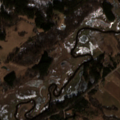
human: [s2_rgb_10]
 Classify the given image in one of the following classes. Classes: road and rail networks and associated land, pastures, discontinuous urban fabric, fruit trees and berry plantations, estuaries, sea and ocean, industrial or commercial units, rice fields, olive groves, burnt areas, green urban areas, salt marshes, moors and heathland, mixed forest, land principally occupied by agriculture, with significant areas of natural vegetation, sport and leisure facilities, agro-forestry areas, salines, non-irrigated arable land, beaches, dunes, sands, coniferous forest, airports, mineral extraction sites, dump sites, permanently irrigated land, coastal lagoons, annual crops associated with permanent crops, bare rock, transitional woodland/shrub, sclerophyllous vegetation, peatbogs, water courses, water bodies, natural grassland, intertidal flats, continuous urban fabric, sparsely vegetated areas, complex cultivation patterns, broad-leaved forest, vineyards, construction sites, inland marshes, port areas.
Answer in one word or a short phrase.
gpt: pastures, complex cultivation patterns, land principally occupied by agriculture, with significant areas of natural vegetation, broad-leaved forest, mixed forest